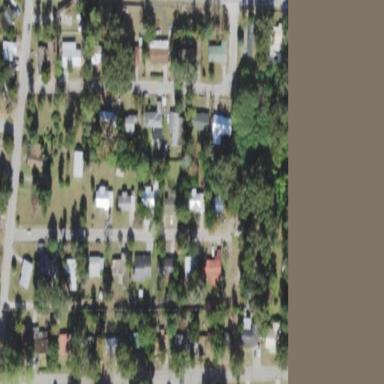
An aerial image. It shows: Residential area consisting of single-family homes.